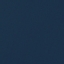
Label: SeaLake